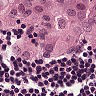
Metastatic tissue present: yes